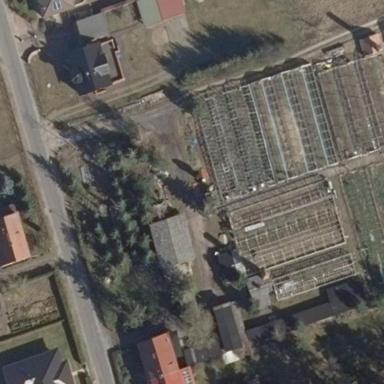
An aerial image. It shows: Greenhouse.